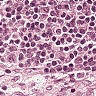
Metastatic tissue present: no